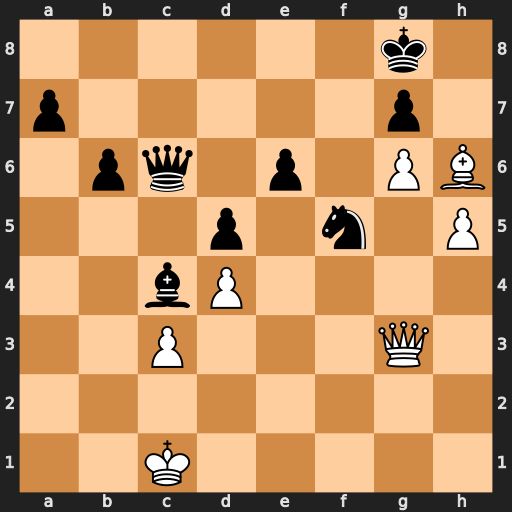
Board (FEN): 6k1/p5p1/1pq1p1PB/3p1n1P/2bP4/2P3Q1/8/2K5
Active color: w
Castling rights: -
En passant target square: -
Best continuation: Qb8+ Qe8 Qxe8#